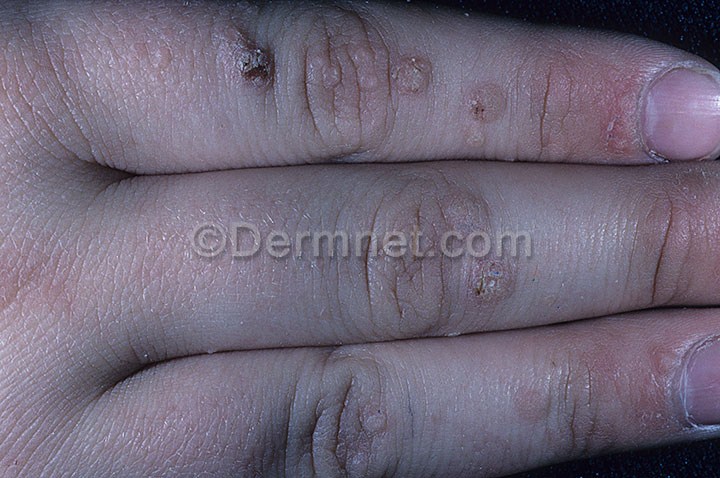
Disease: Warts Molluscum and other Viral Infections